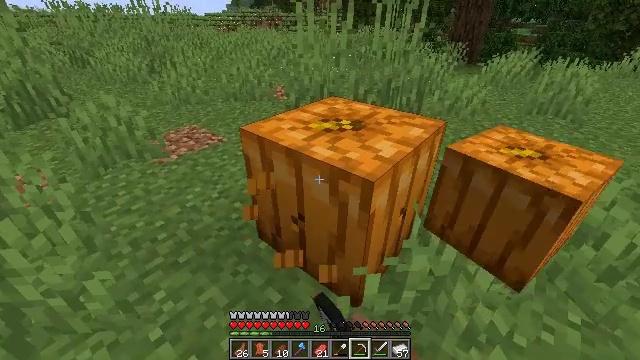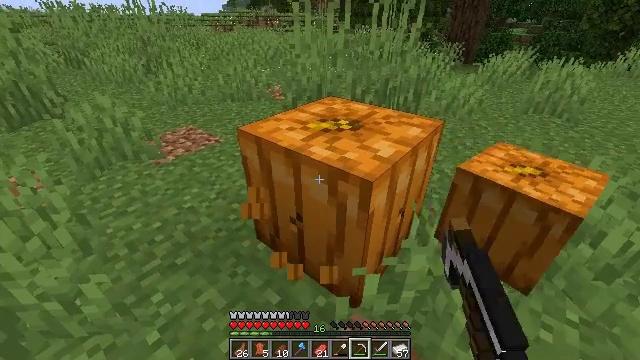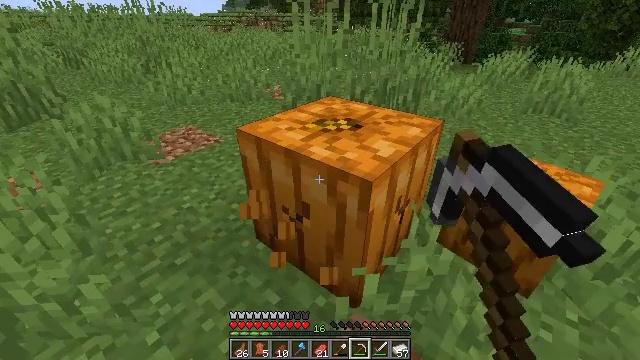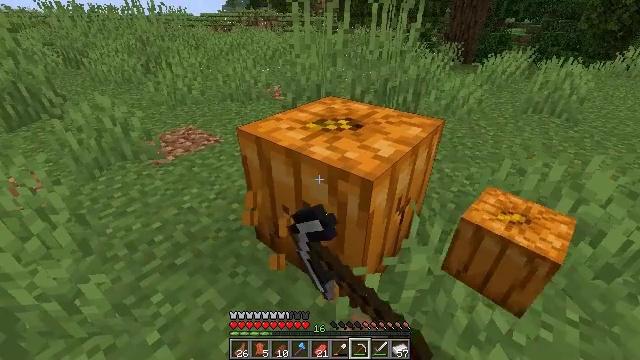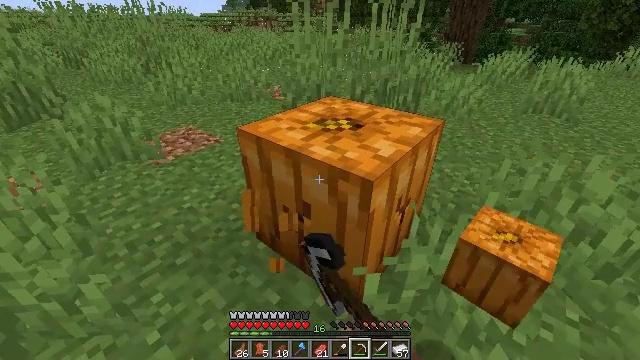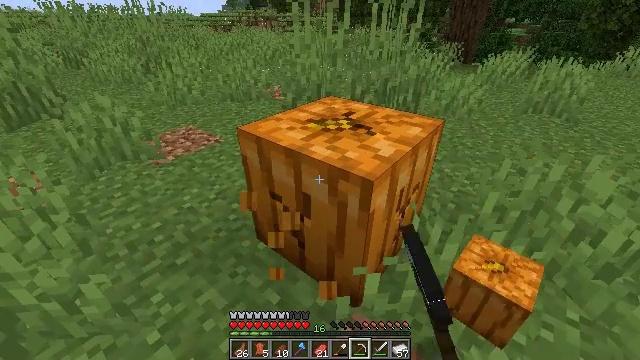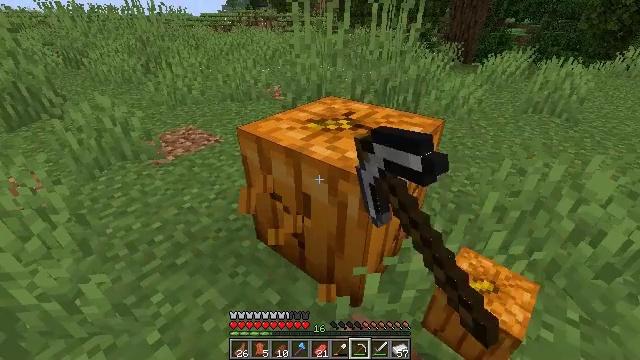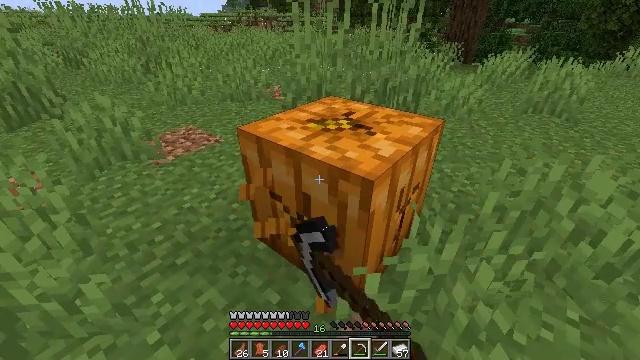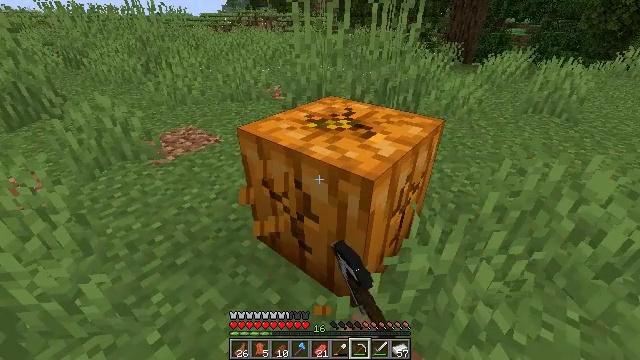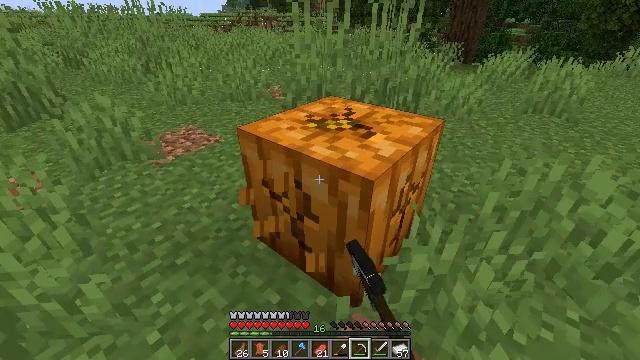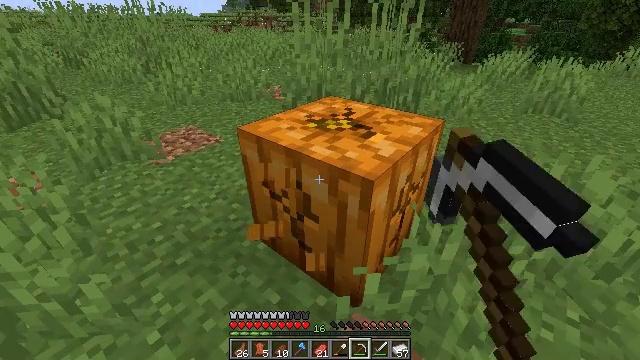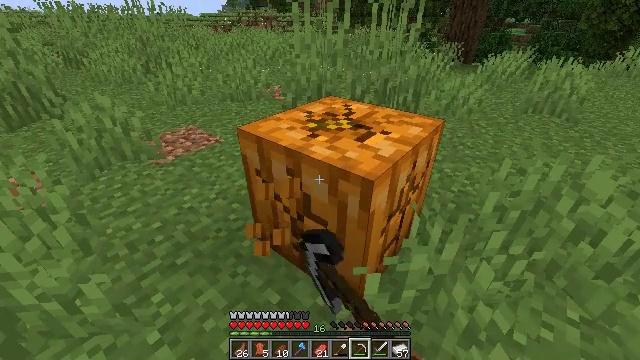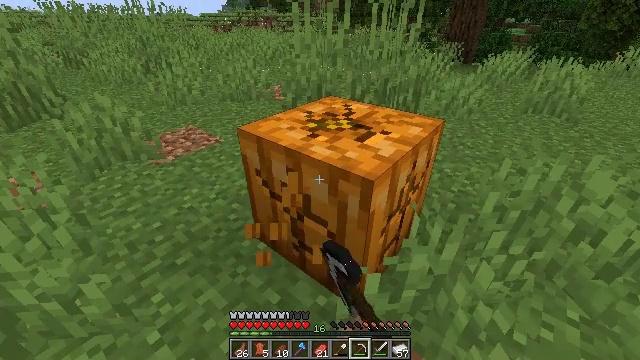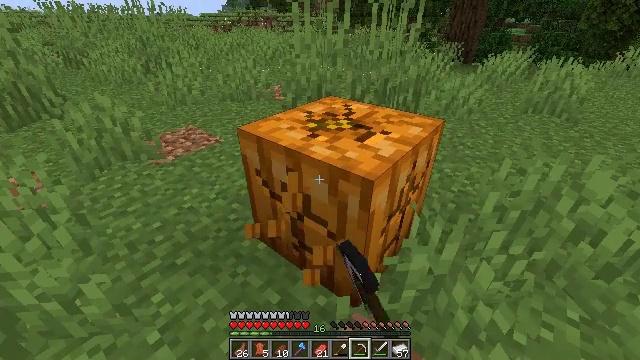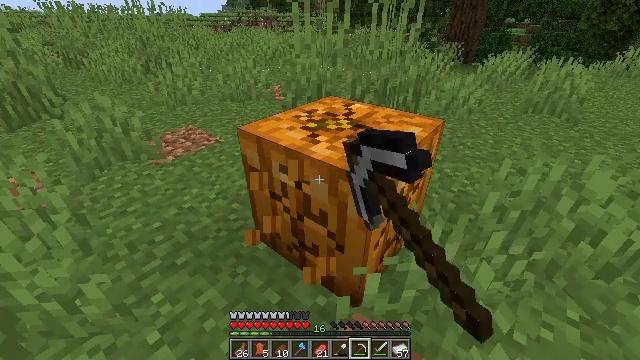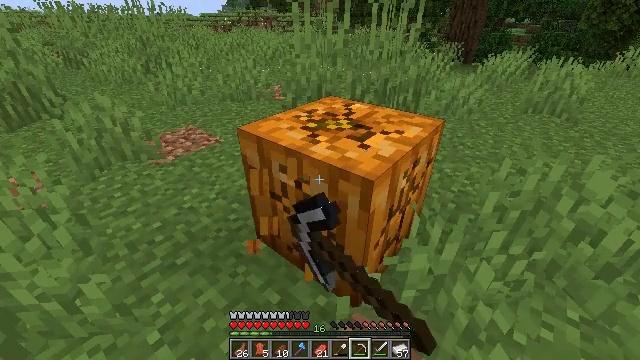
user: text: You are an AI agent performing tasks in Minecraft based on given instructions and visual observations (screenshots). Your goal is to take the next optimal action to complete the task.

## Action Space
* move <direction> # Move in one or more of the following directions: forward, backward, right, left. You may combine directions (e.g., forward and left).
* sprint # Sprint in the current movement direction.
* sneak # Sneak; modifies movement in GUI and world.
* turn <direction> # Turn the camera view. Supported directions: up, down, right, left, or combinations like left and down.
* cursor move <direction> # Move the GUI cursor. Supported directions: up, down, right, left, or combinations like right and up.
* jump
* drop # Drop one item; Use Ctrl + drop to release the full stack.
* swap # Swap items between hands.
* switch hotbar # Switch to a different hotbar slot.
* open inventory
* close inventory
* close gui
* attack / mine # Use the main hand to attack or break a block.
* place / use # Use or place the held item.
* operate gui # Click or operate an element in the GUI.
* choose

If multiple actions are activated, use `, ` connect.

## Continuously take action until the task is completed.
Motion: motion action
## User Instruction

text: Mine the pumpkin from the ground.
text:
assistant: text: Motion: attack / mine
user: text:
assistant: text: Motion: attack / mine
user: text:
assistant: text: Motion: attack / mine
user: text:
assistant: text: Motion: attack / mine
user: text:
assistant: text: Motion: attack / mine
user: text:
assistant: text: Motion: attack / mine
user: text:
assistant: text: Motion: attack / mine
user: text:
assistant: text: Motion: attack / mine
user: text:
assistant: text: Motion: attack / mine
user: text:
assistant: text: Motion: attack / mine
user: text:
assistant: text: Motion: attack / mine
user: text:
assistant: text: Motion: attack / mine
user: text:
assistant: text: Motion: attack / mine
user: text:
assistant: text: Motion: attack / mine
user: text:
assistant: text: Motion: attack / mine
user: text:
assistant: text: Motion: attack / mine
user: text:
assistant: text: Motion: attack / mine
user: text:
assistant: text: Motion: attack / mine
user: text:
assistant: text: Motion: attack / mine
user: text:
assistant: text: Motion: attack / mine
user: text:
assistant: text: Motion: attack / mine
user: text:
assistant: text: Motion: attack / mine
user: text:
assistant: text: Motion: attack / mine
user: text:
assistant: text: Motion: attack / mine
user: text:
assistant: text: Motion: attack / mine
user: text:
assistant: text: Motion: attack / mine
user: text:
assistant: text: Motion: attack / mine
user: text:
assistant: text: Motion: attack / mine
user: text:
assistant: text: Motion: attack / mine
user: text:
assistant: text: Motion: attack / mine